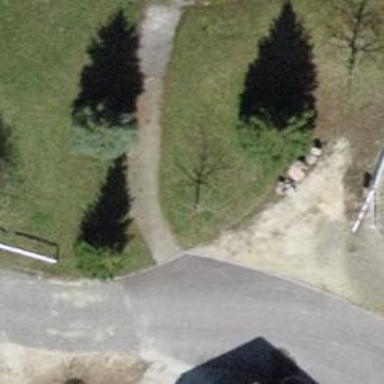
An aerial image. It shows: Footway.